Question: I'm trying to create a custom actionBar with a different shape (not rectangular) as shown on the image below, does anyone knows point me on the right direction?

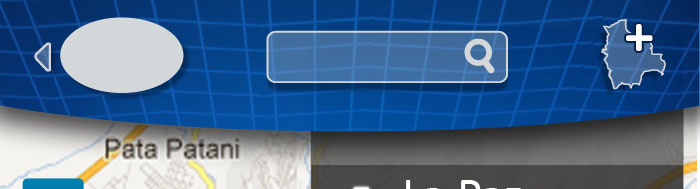
Answer: At this point, it is no longer an ActionBar. Something like that would be a custom View.
It is missing a number of key components of the ActionBar such as the application icon and back arrow, and is lacking all of an ActionBar's styling.
You can create a <URL> and include it wherever needed using an include tag.